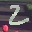
Label: 2